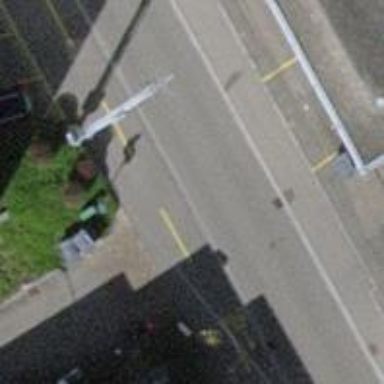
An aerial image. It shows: Asphalt sidewalk path.